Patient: sex M, age 50
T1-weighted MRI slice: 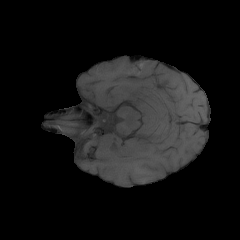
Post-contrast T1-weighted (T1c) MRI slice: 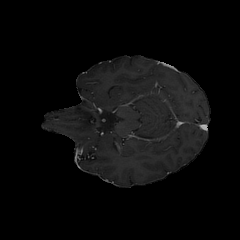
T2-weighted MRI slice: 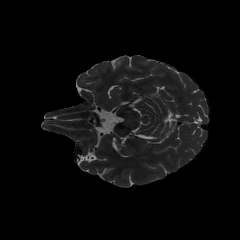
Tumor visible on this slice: no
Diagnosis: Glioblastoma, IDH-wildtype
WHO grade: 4